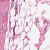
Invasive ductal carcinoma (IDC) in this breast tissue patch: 0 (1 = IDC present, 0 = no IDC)